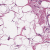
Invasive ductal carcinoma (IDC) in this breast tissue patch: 1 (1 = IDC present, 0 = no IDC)